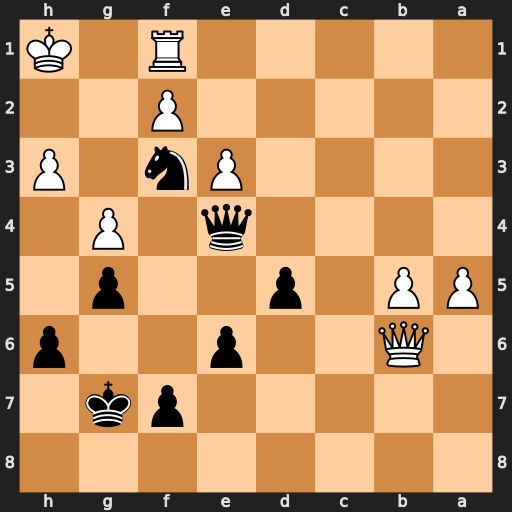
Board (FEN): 8/5pk1/1Q2p2p/PP1p2p1/4q1P1/4Pn1P/5P2/5R1K
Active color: b
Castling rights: -
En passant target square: -
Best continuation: Nh4+ f3 Qc2